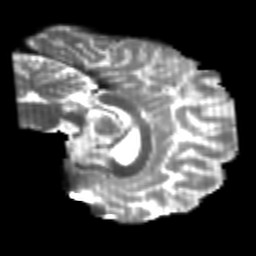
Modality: T2w
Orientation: sagittal
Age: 22
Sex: male
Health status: healthy
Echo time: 0.074 s